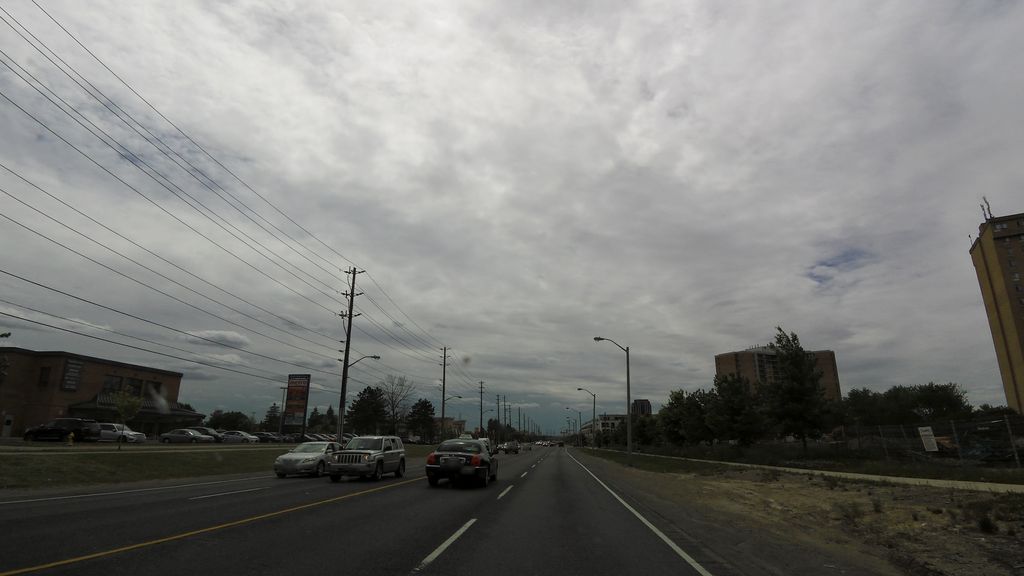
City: toronto